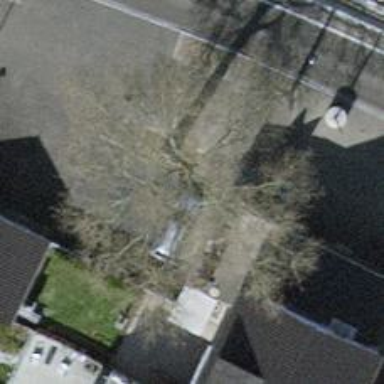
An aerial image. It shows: Urban tree adding natural touch to the cityscape.